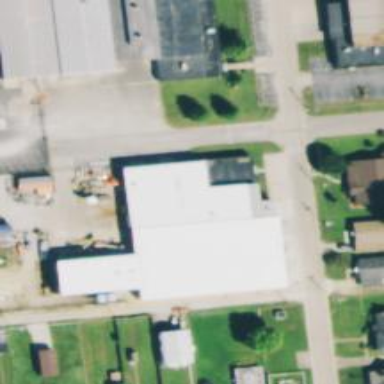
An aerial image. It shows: Industrial building with asphalt surface.